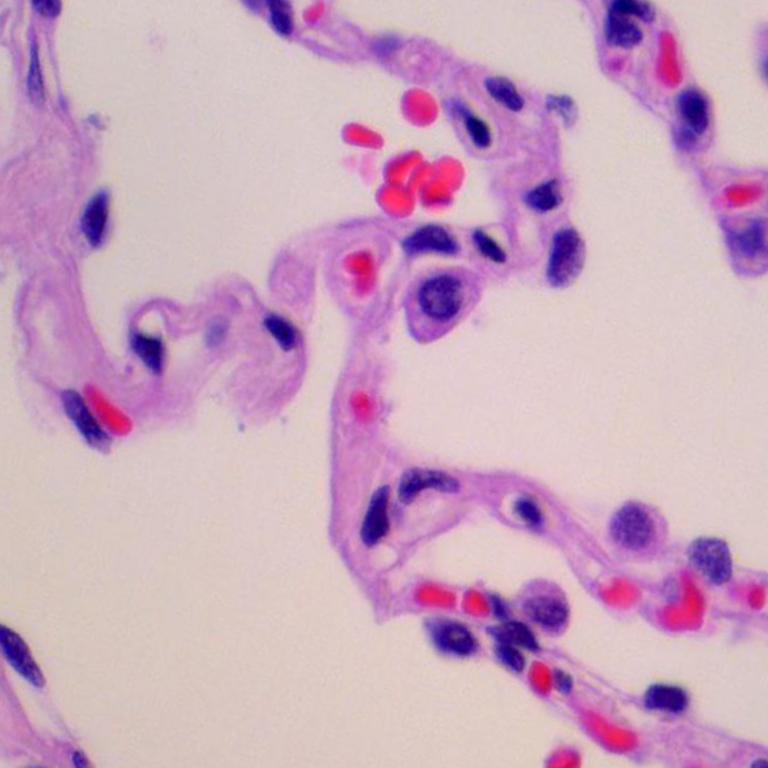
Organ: lung
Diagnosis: benign